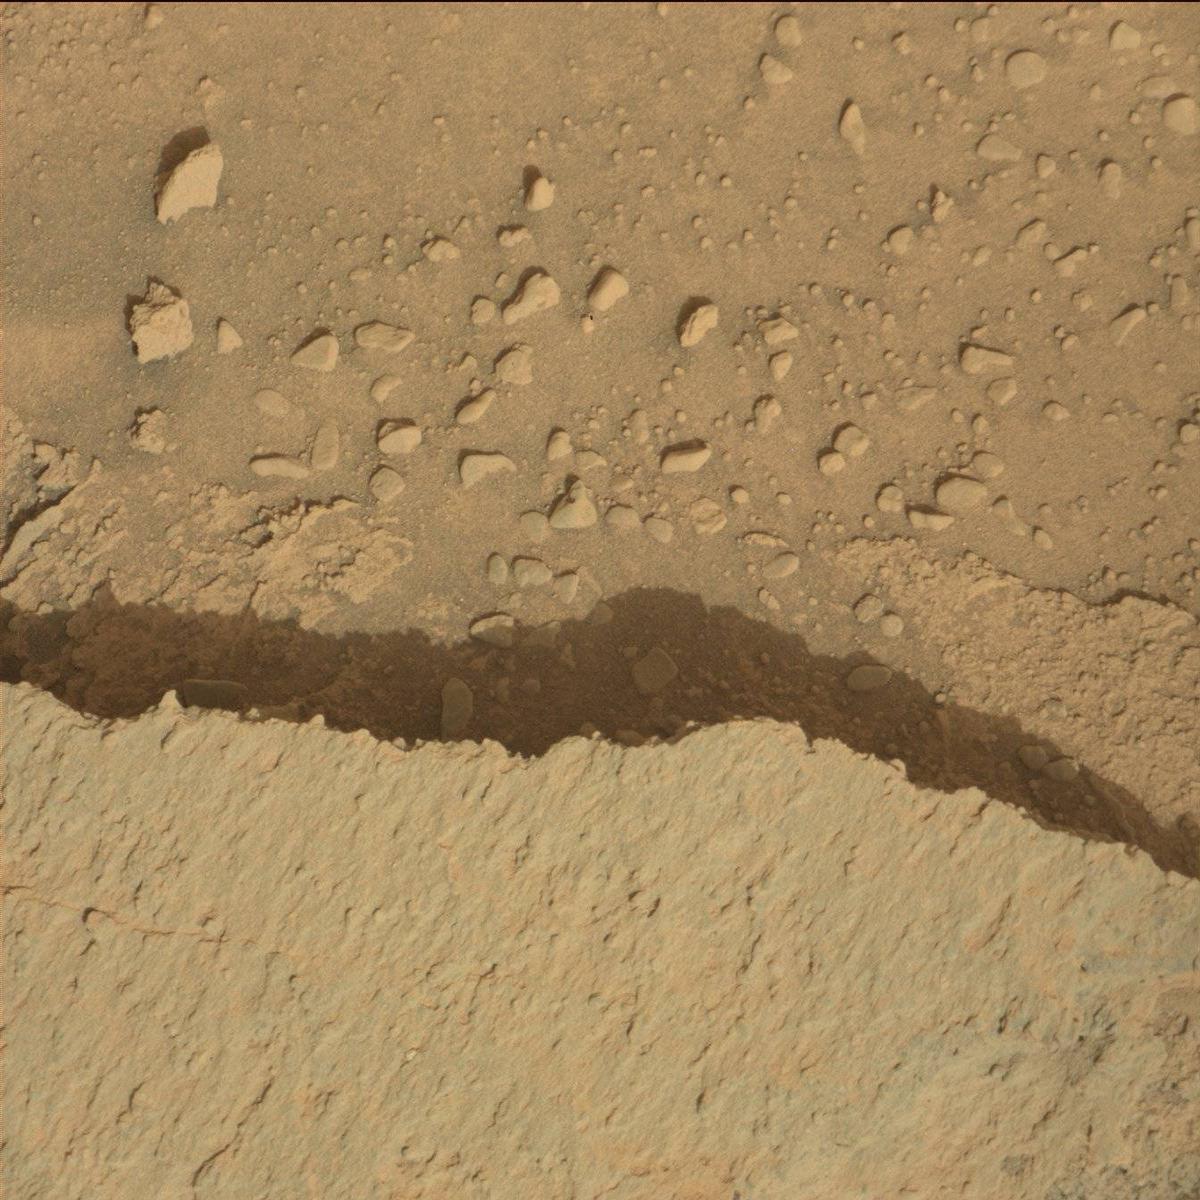
Terrain classes present: Bedrock, Rock, Sand / Soil